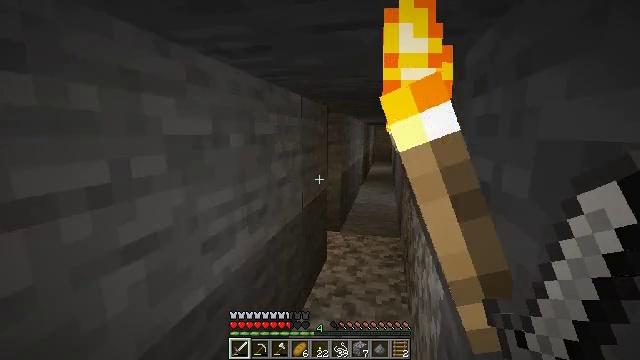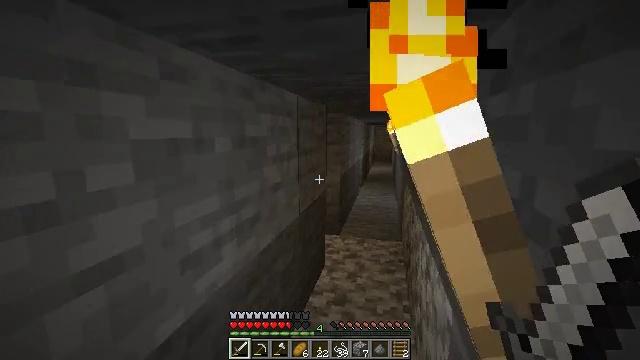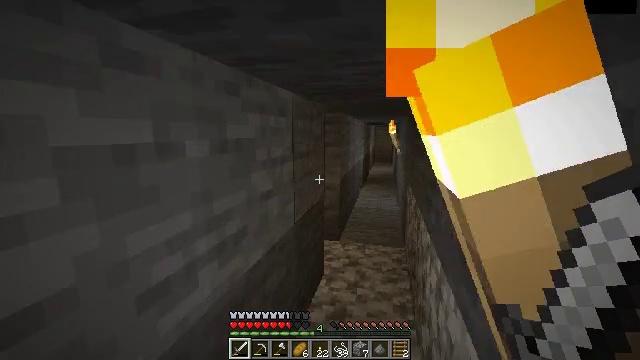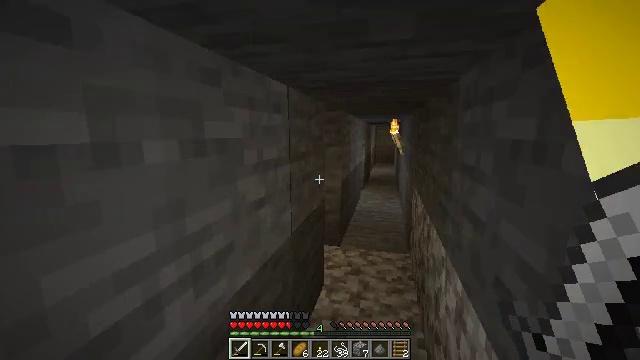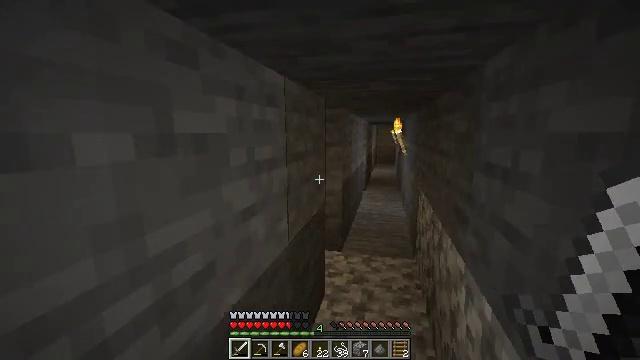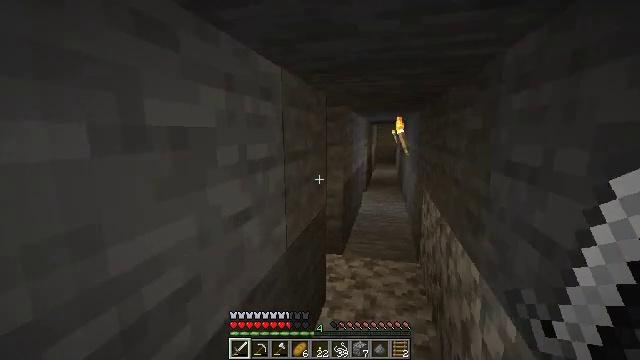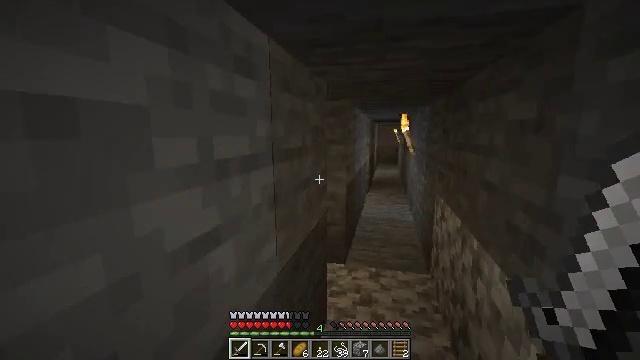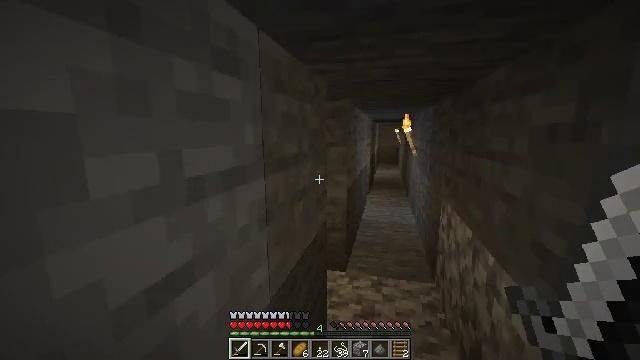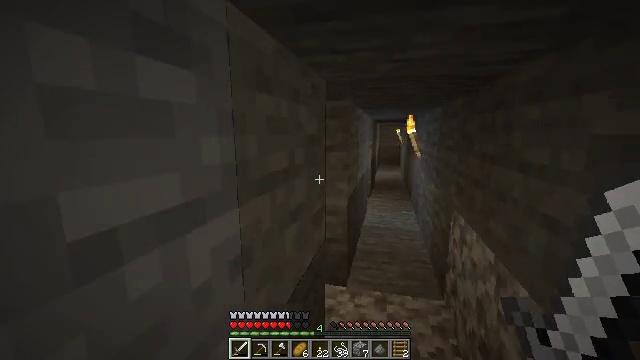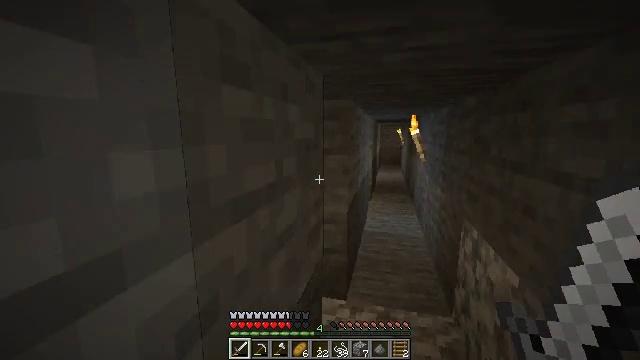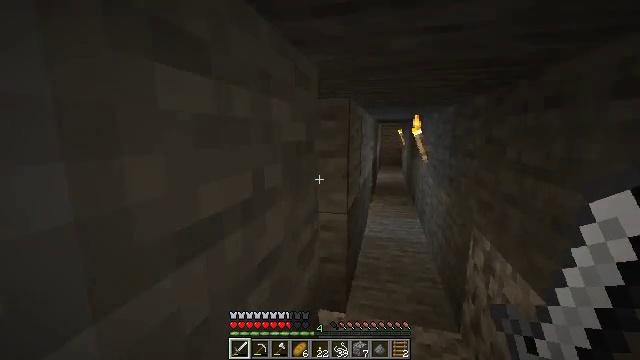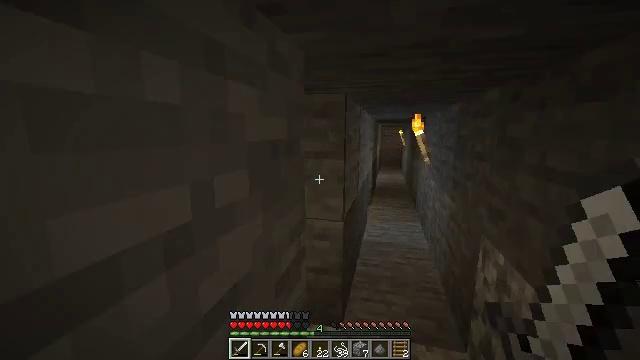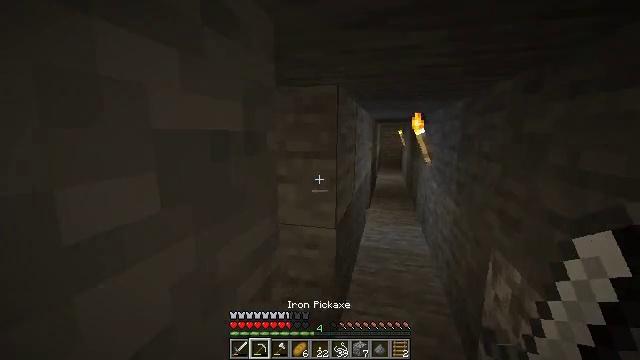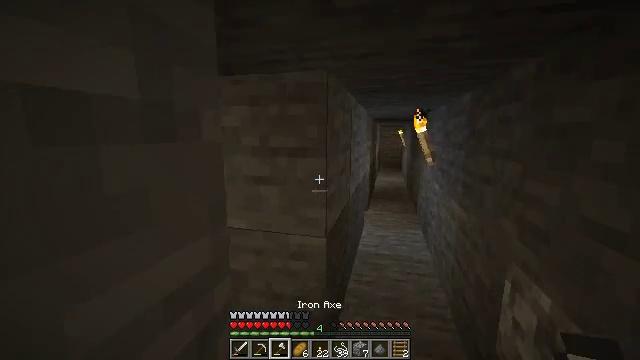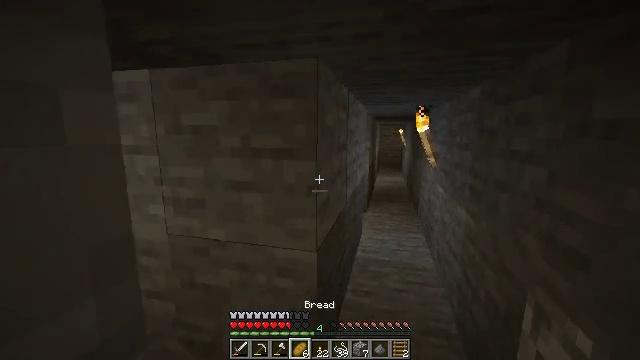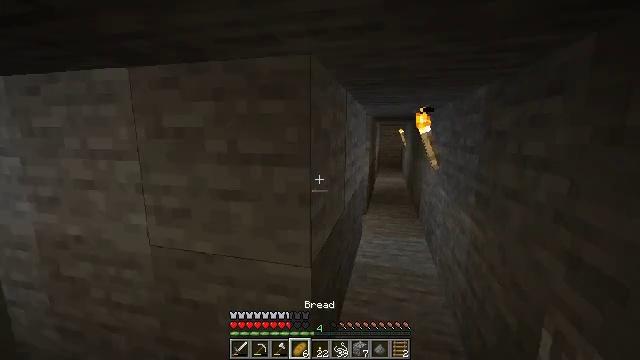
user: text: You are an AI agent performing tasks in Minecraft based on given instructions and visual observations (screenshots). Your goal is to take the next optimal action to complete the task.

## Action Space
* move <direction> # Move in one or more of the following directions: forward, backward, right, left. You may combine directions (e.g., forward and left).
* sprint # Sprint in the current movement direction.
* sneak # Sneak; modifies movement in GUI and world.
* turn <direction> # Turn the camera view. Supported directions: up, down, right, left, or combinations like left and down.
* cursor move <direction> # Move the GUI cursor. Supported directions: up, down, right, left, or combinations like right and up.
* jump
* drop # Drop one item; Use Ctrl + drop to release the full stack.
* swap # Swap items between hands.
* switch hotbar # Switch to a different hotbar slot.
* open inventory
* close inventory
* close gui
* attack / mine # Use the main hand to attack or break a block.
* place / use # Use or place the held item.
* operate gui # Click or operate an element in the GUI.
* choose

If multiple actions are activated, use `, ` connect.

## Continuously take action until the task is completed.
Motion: motion action
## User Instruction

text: Pick up the white bed by breaking it.
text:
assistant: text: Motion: move forward and move right
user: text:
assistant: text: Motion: move forward
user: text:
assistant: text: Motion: move forward
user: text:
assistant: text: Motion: move forward
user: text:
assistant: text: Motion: move forward
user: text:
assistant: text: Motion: move forward
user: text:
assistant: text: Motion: move forward
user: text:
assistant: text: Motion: move forward
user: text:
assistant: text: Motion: move forward
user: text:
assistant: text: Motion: move forward
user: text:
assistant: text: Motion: move forward
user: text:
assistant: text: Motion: move forward
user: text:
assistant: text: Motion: move forward
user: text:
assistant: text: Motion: move forward
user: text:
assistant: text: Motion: move forward
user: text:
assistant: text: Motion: move forward
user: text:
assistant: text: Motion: move forward and move right
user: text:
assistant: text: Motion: move forward and move right
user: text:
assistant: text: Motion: move forward and move right
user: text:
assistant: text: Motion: move forward and move right
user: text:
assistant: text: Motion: move forward and move right
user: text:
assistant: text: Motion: move forward
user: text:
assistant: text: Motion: move forward
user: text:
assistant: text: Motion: move forward
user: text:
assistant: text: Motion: move forward
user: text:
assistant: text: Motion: move forward
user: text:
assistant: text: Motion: move forward
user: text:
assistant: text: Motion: move forward
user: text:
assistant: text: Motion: move forward
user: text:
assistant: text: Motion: move forward